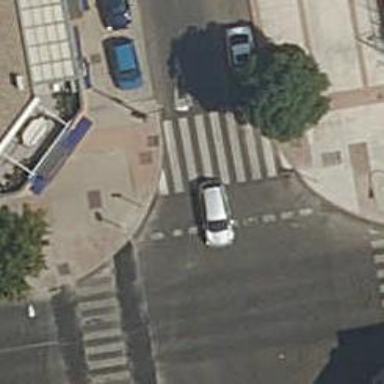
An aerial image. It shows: Zebra crossing on the road.